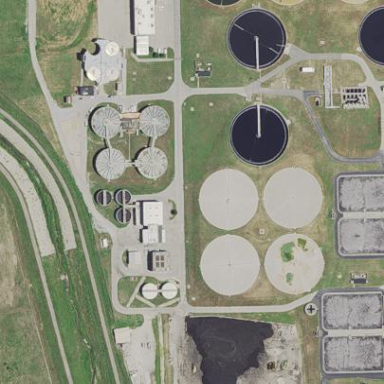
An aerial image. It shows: Wastewater plant protected by fence.